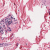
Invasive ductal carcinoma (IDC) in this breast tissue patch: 0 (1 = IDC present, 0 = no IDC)